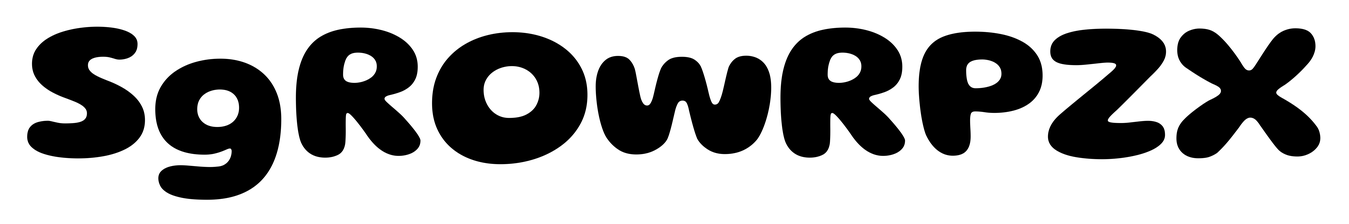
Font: Gluten_Bold